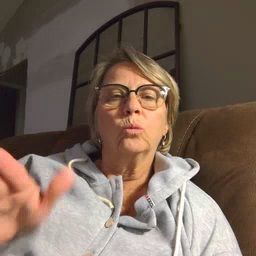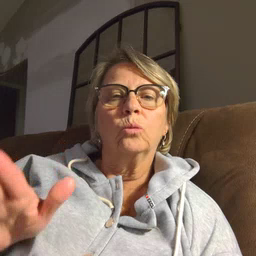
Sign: bedroom